Aerial crown-view tile of a tropical tree (Barro Colorado Island, Panama), acquired 20250317:
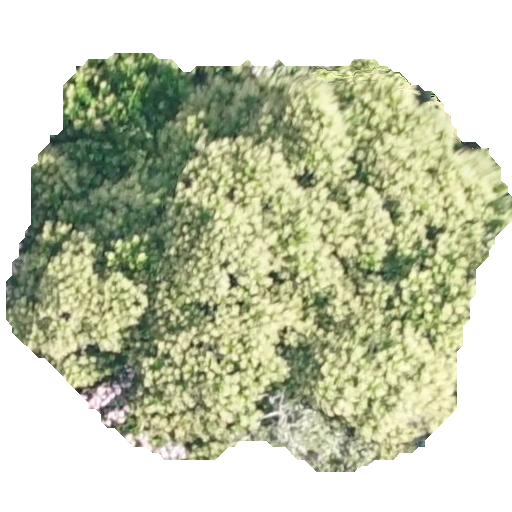
Species: Anacardium excelsum
GBIF accepted scientific name: Anacardium excelsum
Crown area: 240.495 m²